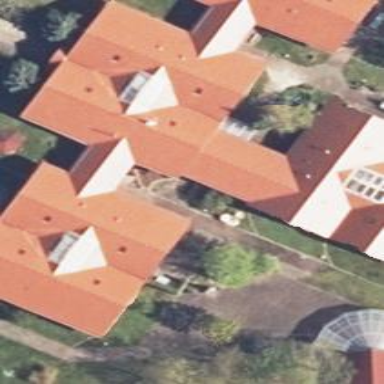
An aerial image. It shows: Dormitory building.